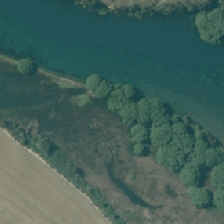
Land cover: deciduous_hardwood